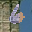
Label: 6